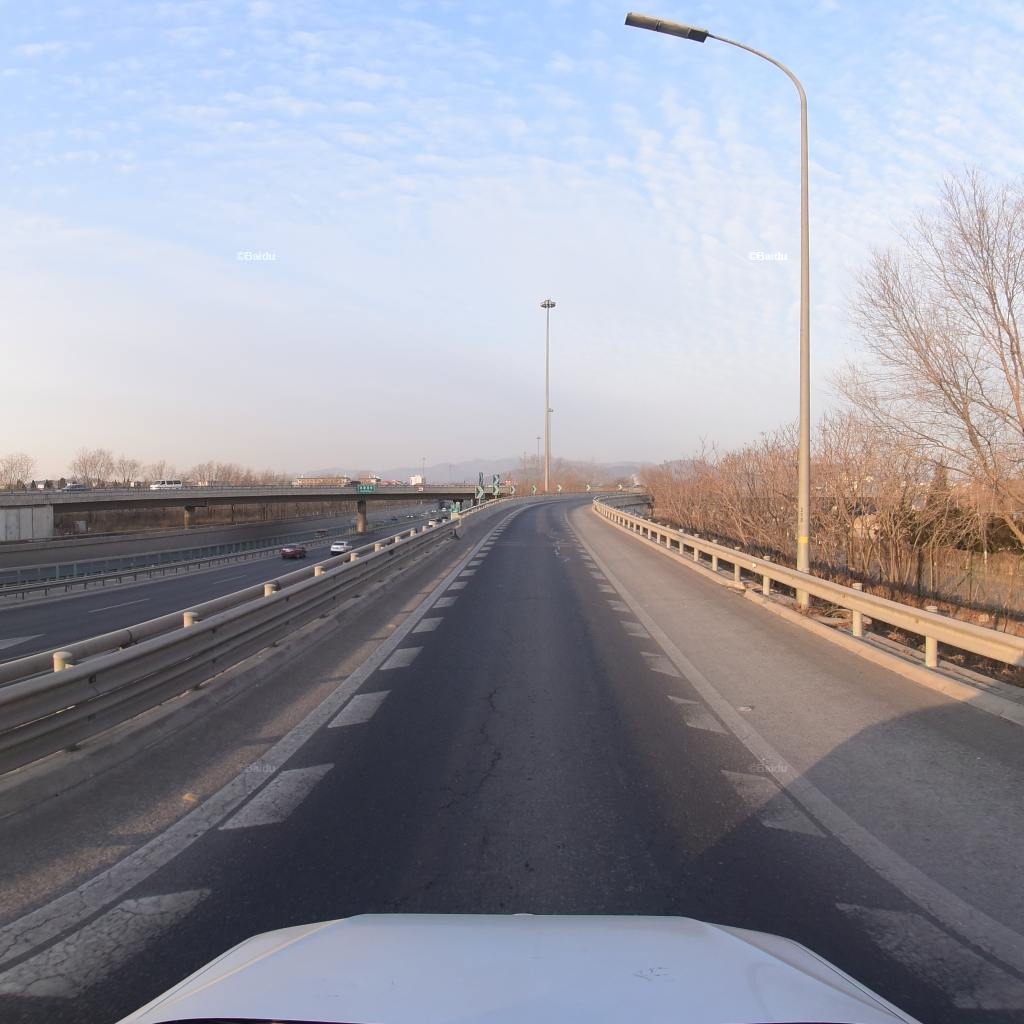
Region: Haidian
Road damage annotations: longitudinal crack, pothole